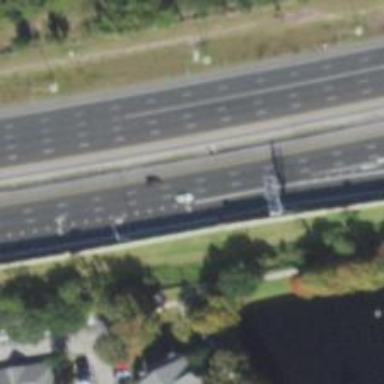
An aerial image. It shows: Motorway junction.